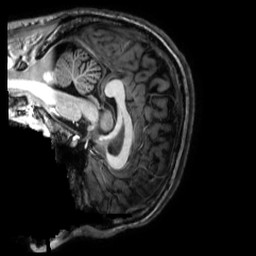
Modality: T1w
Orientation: sagittal
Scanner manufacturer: philips
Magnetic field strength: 3 T
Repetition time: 0.0096 s
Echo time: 0.0046 s